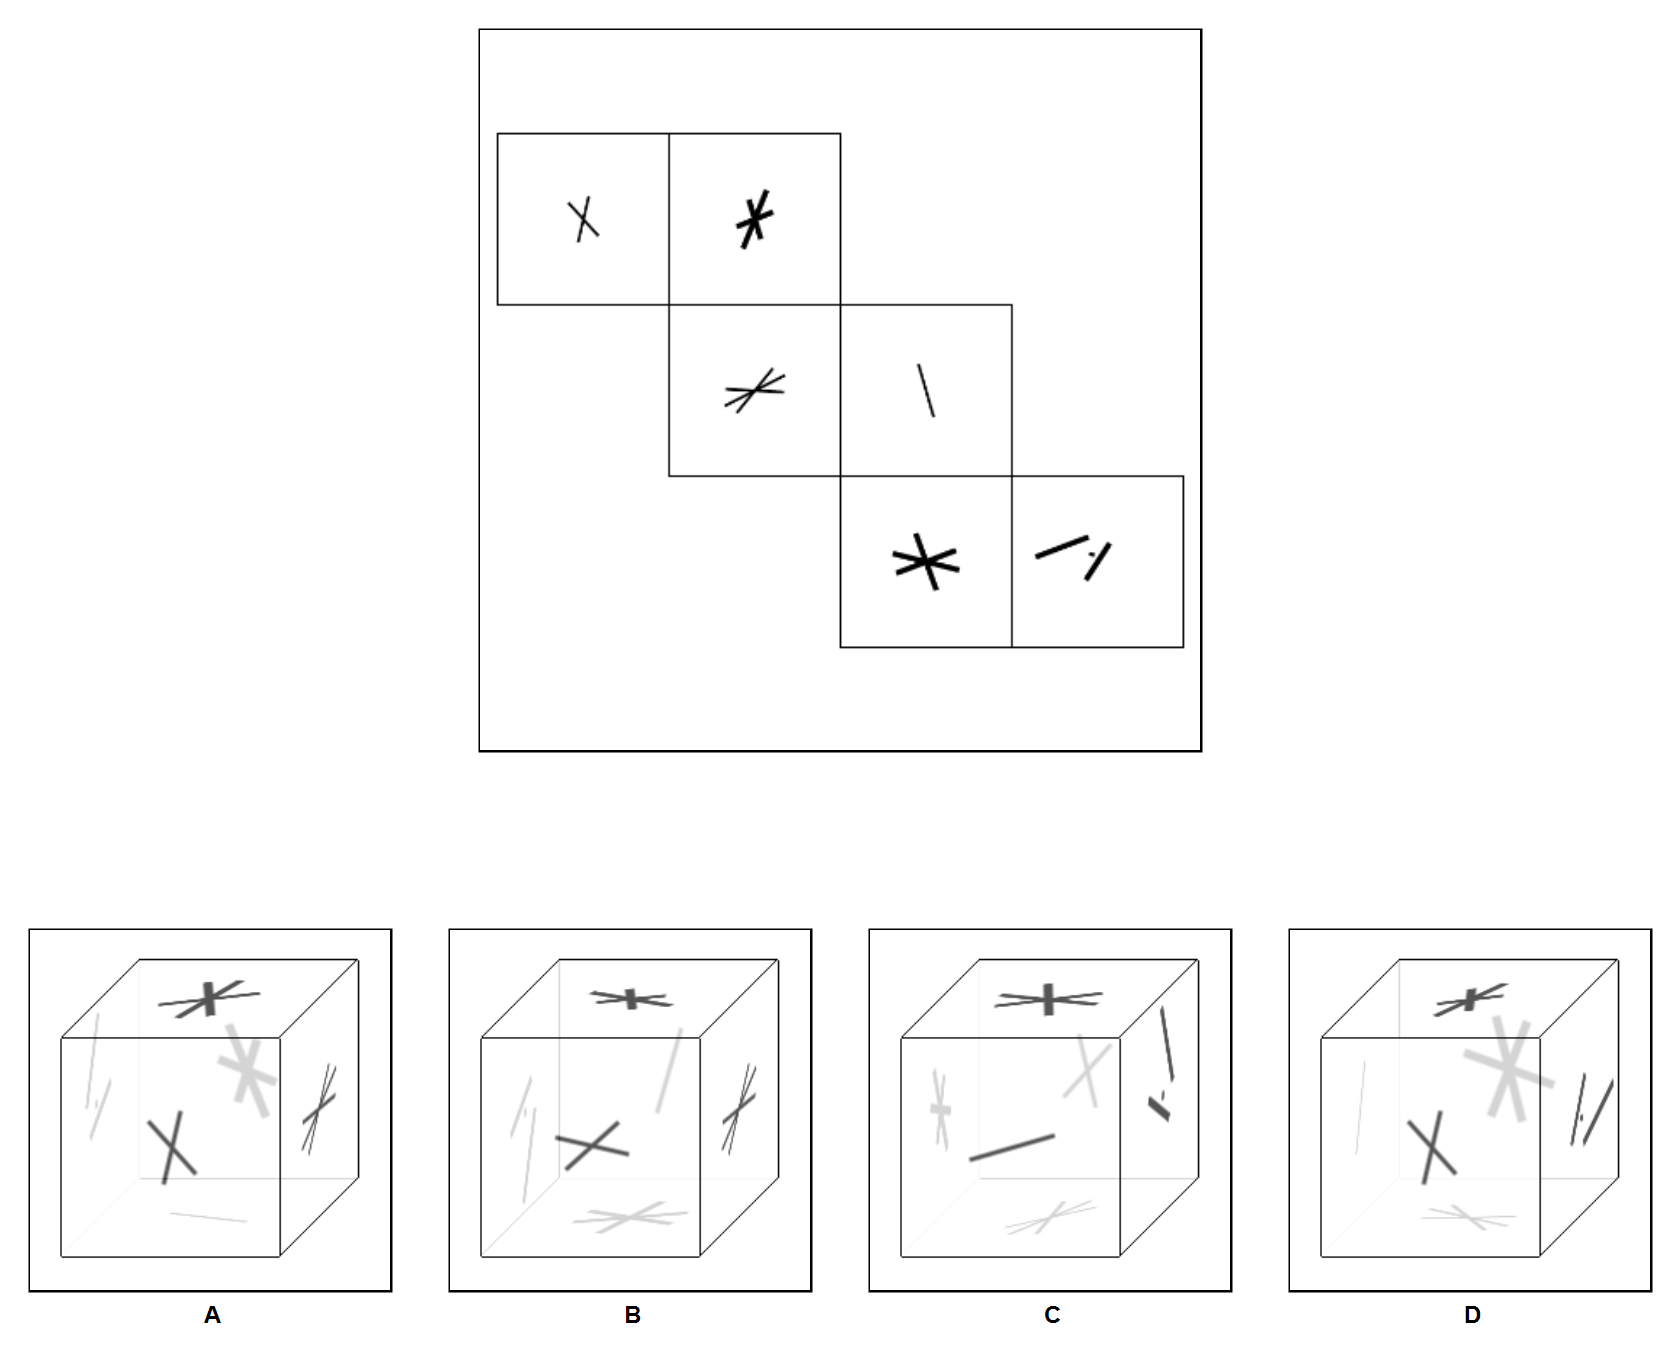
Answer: B